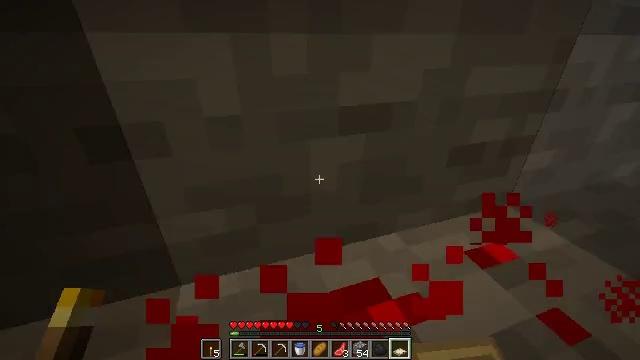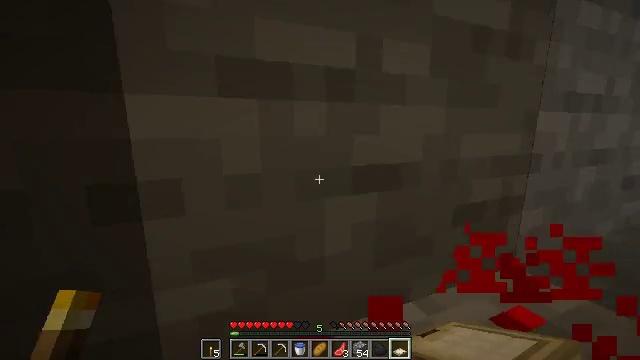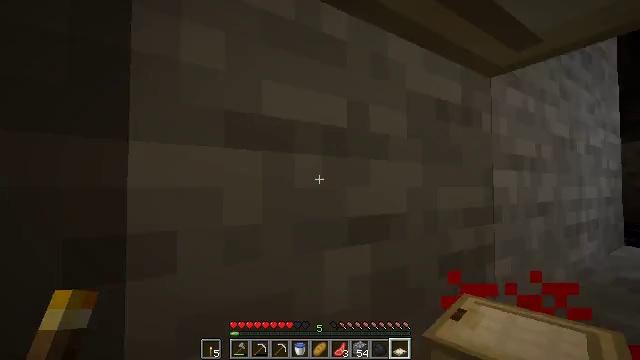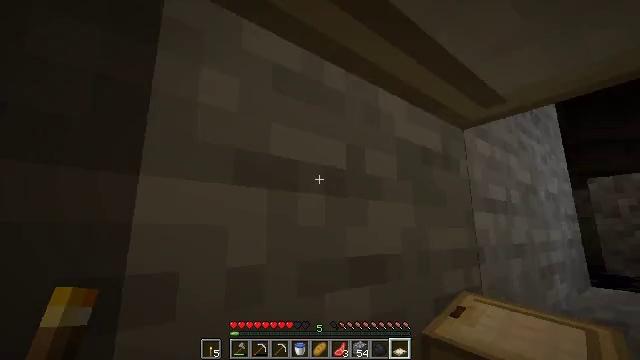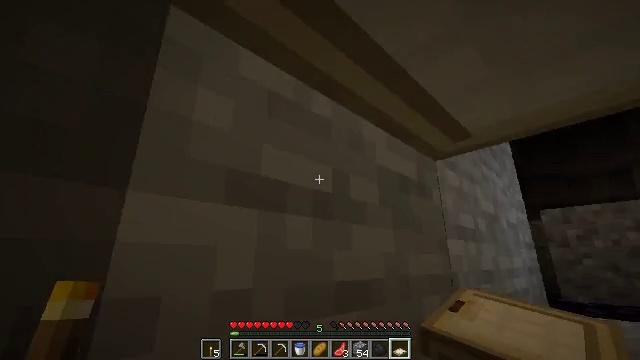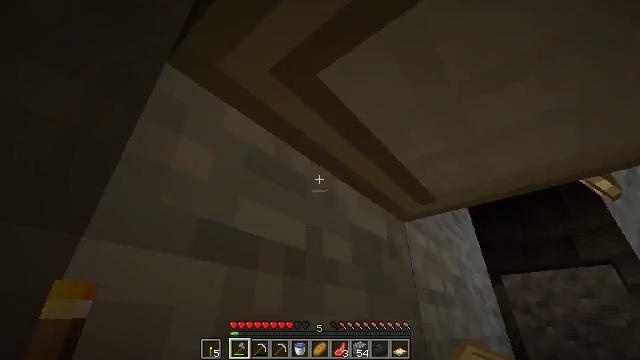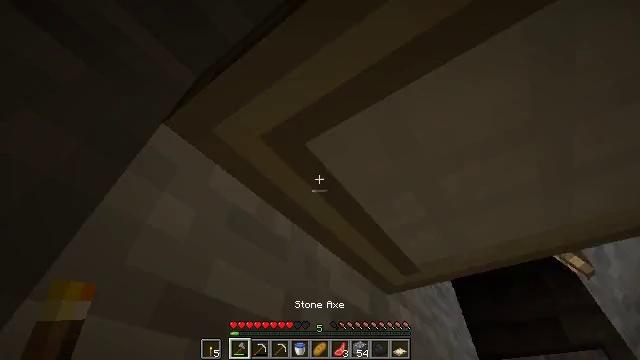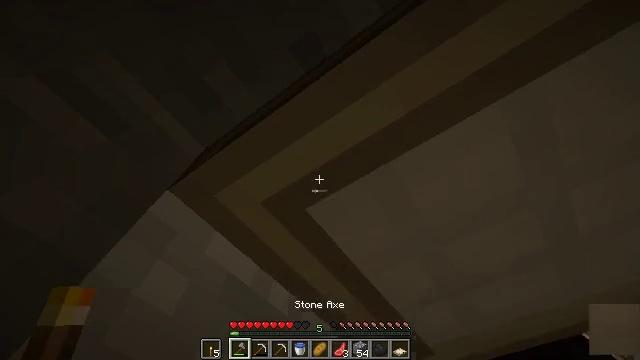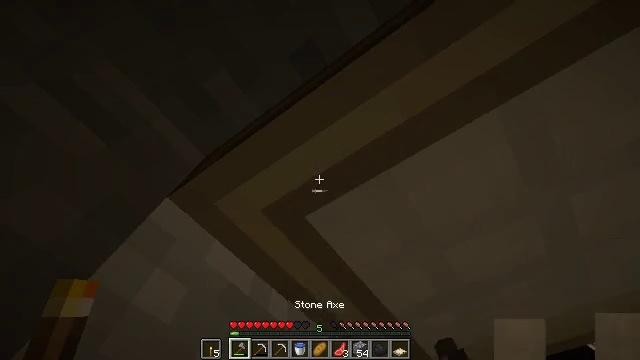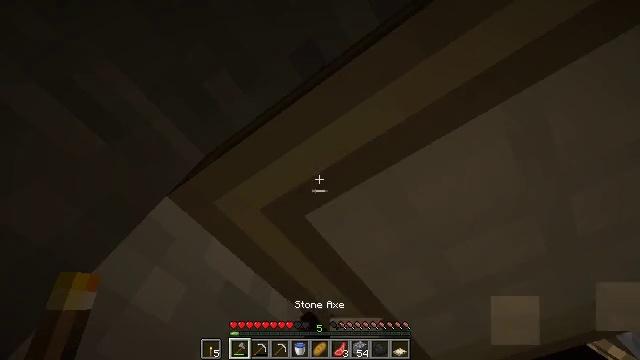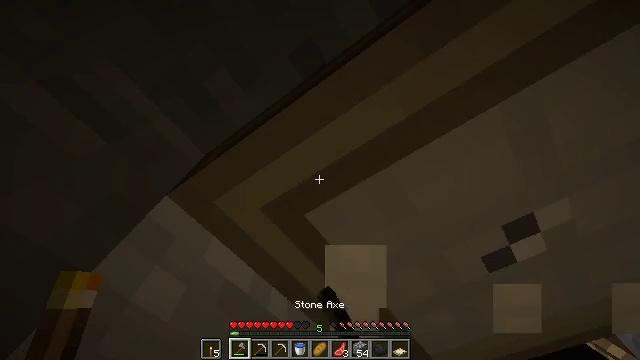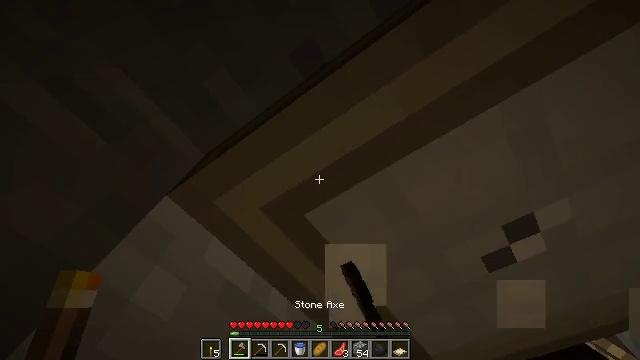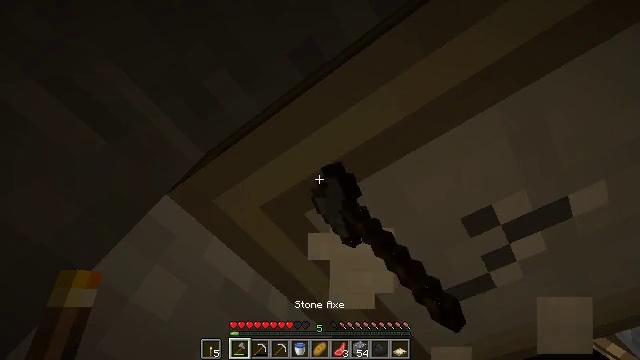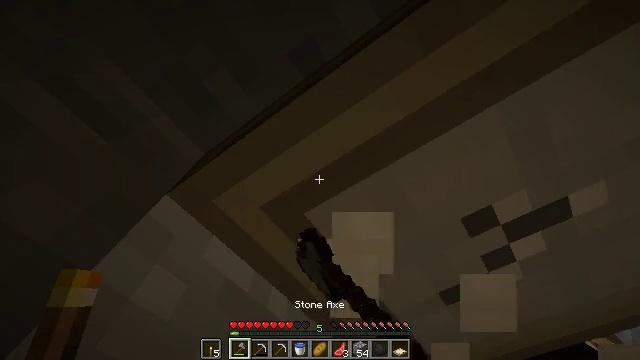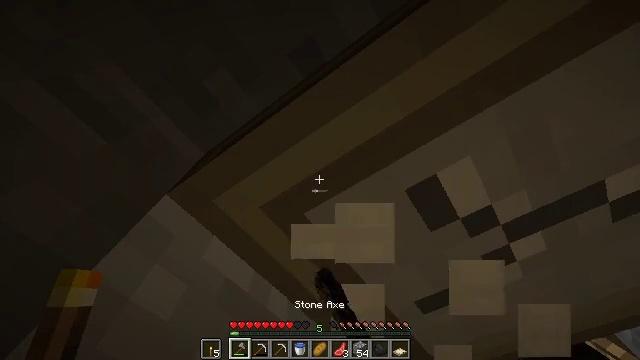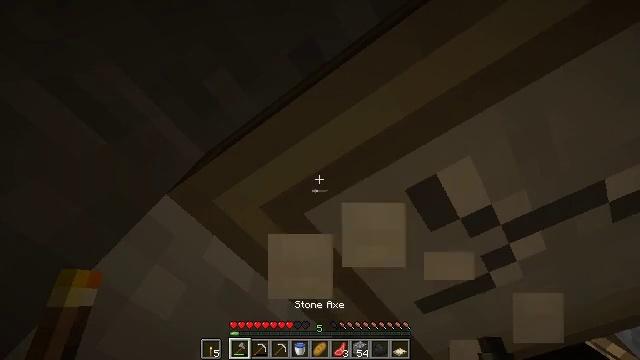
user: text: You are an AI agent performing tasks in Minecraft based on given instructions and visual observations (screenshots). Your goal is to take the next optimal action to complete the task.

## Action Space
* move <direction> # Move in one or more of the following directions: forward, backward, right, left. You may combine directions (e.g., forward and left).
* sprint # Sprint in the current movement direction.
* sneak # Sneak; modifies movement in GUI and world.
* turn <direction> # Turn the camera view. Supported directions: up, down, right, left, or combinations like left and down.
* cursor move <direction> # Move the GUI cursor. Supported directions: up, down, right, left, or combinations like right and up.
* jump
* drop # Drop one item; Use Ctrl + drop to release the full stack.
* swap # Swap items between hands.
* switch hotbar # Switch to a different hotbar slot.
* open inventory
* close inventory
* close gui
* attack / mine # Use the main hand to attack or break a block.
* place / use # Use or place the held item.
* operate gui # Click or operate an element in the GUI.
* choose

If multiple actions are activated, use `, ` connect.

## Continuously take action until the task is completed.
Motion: motion action
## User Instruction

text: Break down the birch trapdoor to collect it.
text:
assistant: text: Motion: move left, turn right and up
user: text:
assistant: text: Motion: move left, turn right and up
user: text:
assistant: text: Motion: turn right and up
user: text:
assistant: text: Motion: turn right and up
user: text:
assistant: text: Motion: turn right and up, switch to hotbar 1
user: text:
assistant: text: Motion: turn right and up, switch to hotbar 1
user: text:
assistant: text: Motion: turn up, attack / mine, switch to hotbar 1
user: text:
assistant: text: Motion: turn up, attack / mine, switch to hotbar 1
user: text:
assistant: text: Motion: attack / mine
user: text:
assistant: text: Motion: attack / mine
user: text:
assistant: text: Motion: attack / mine
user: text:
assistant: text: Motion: attack / mine
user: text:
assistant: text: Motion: attack / mine
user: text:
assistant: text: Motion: attack / mine
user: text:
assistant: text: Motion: attack / mine
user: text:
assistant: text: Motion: attack / mine
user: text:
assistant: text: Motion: attack / mine
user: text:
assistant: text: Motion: attack / mine
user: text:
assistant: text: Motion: attack / mine
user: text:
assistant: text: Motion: attack / mine
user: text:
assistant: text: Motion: attack / mine
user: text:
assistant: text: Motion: attack / mine
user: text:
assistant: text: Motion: attack / mine
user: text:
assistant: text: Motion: attack / mine
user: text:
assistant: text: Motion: attack / mine
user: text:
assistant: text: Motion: attack / mine
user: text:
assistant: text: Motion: attack / mine
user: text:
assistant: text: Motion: attack / mine
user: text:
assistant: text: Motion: attack / mine
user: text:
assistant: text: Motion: attack / mine